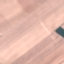
Label: AnnualCrop